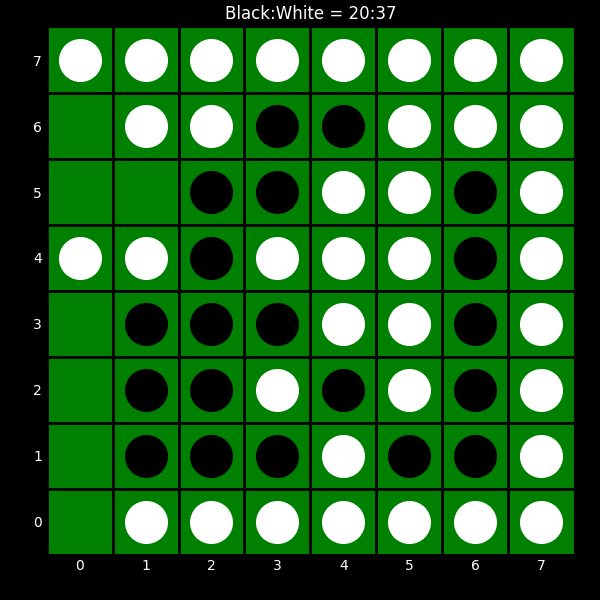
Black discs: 20
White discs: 37